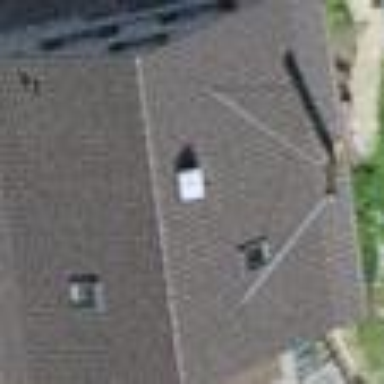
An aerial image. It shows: Gabled roof on residential building.